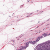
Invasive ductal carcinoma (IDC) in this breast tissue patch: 0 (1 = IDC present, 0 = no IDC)